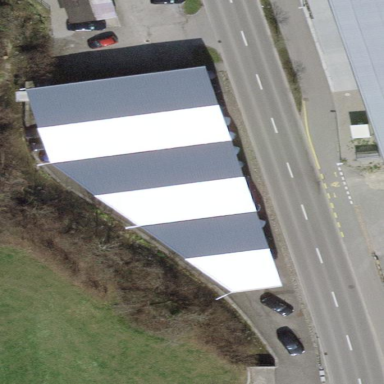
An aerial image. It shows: View of roof of building.